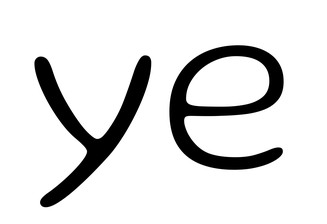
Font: Gluten_ExtraLight